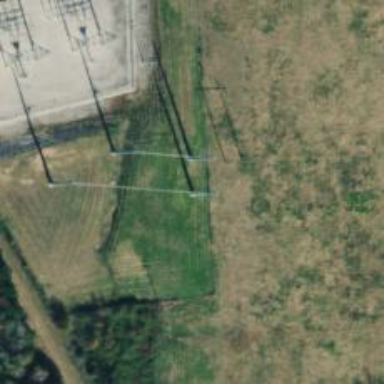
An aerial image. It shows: Power pole.